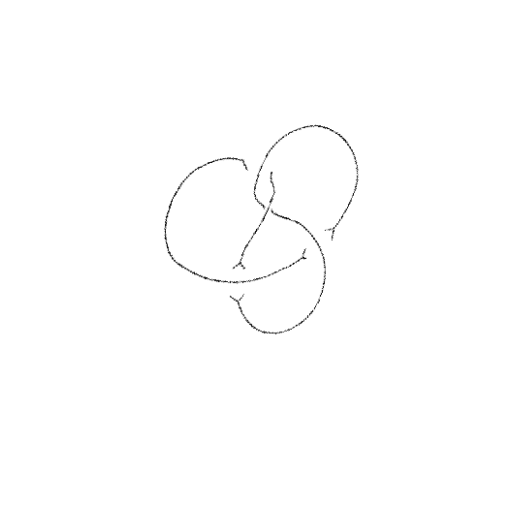
Crossing number: 4